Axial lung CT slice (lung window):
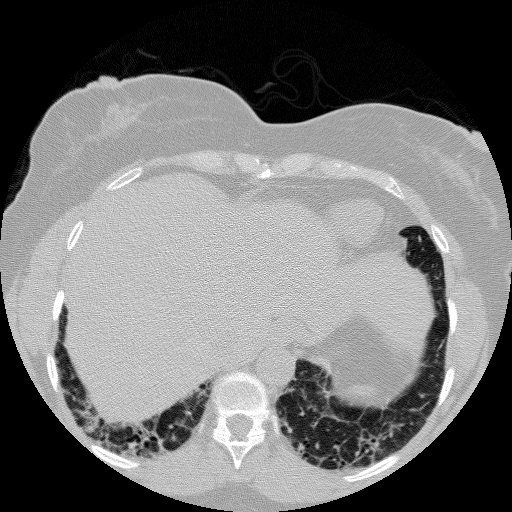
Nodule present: no